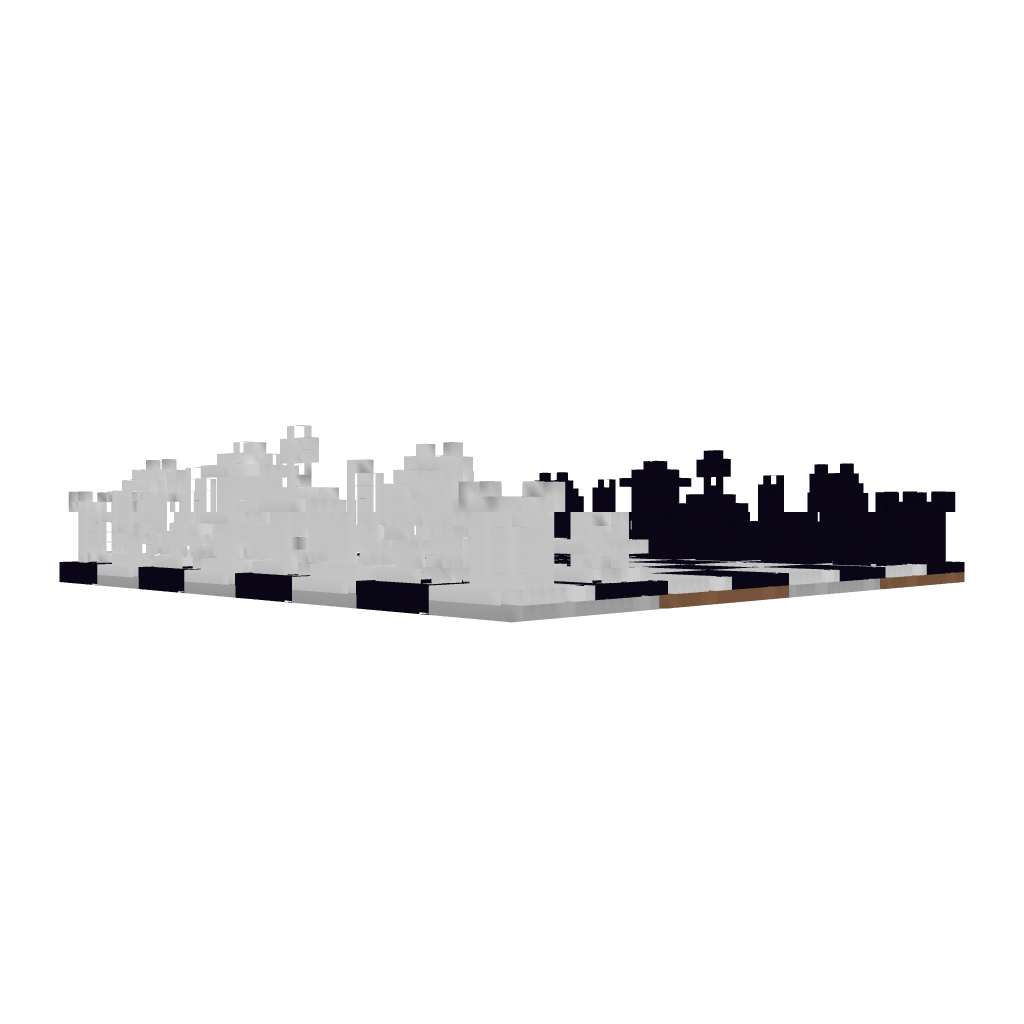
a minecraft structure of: chessboard